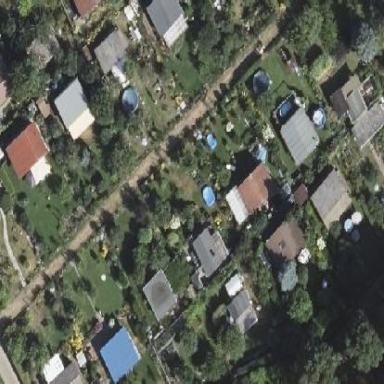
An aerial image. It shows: Plot within allotments.